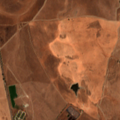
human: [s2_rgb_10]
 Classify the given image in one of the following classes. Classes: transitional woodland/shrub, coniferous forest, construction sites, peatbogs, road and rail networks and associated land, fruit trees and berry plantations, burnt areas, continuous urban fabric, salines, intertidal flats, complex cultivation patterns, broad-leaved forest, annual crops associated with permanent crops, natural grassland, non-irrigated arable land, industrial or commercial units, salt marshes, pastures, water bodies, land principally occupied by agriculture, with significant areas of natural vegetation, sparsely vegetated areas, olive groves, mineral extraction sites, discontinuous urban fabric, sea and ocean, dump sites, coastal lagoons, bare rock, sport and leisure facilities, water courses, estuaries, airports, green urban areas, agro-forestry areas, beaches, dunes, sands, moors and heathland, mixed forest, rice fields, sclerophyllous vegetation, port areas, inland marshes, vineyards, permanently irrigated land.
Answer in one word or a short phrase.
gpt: non-irrigated arable land